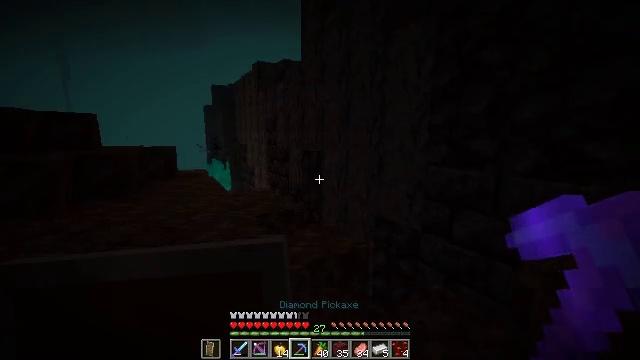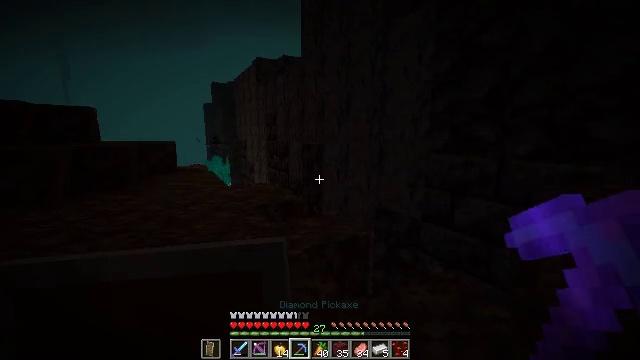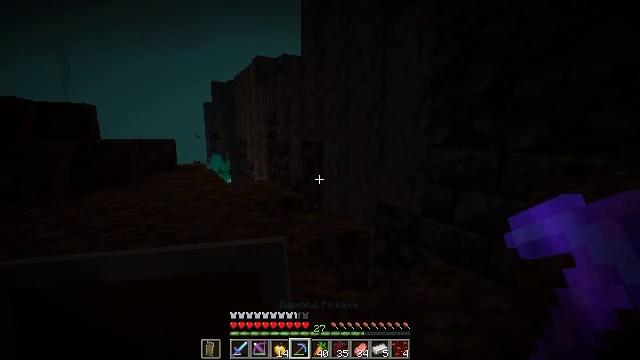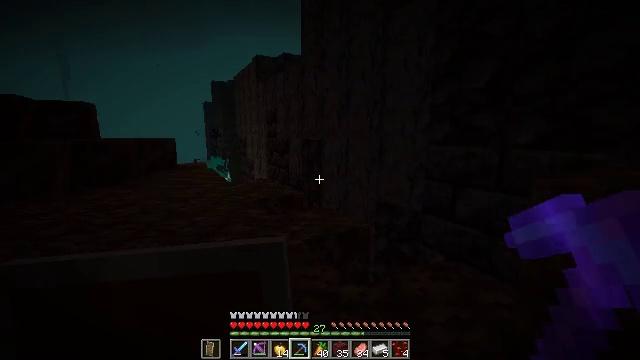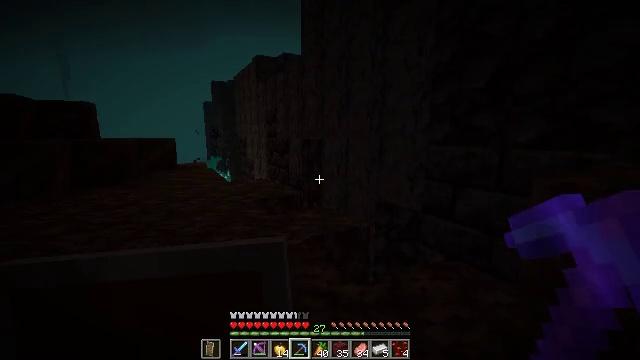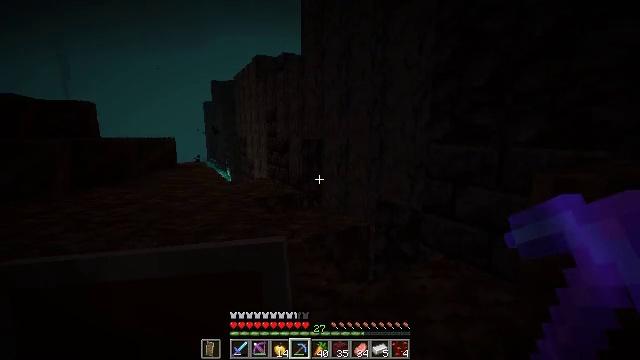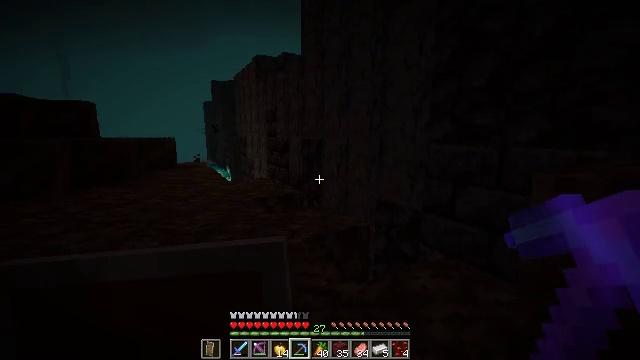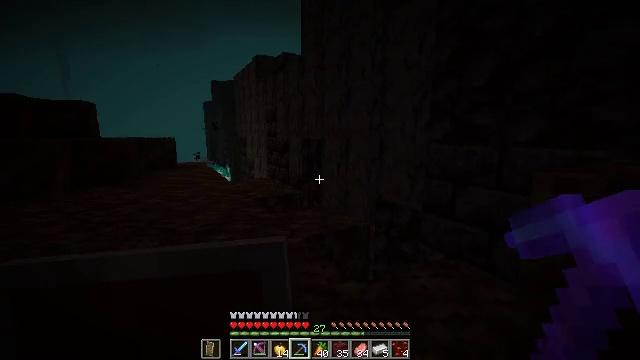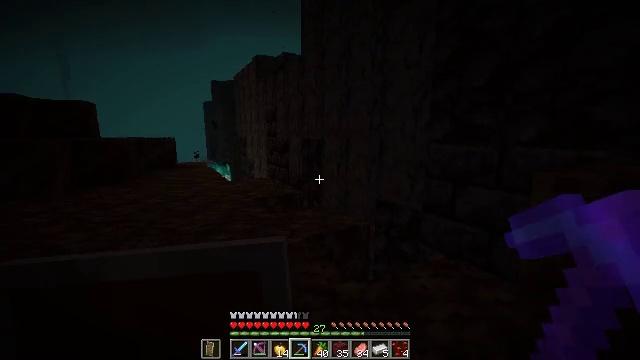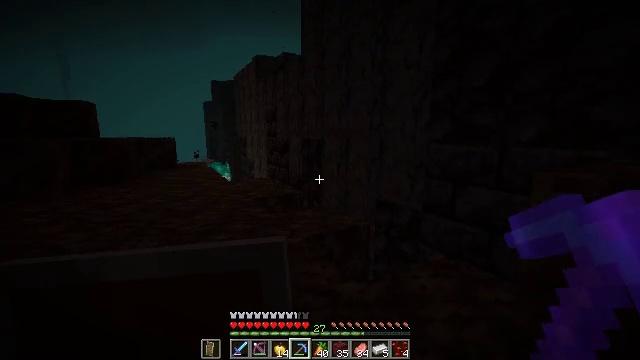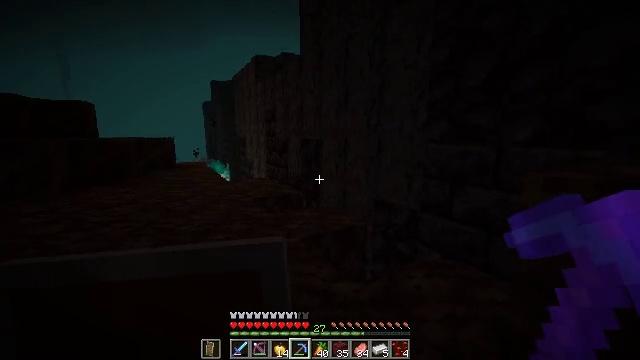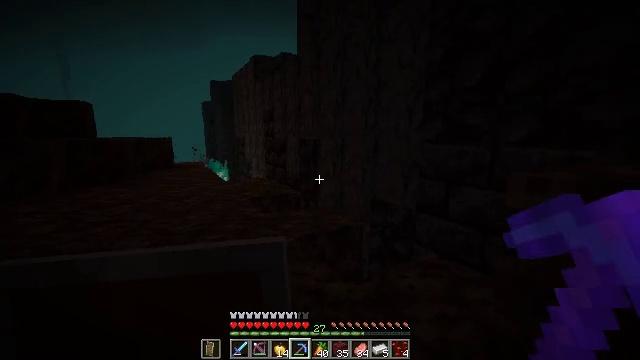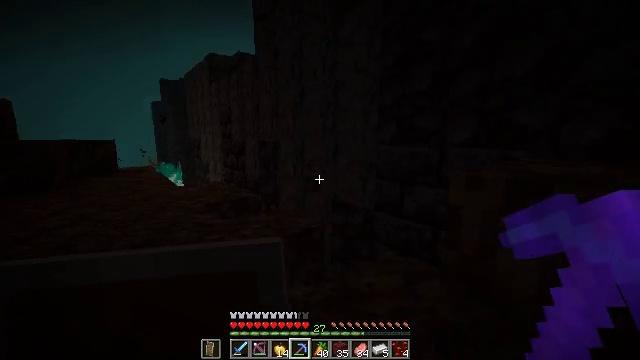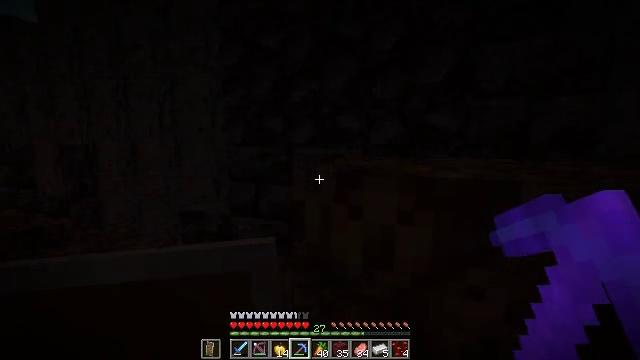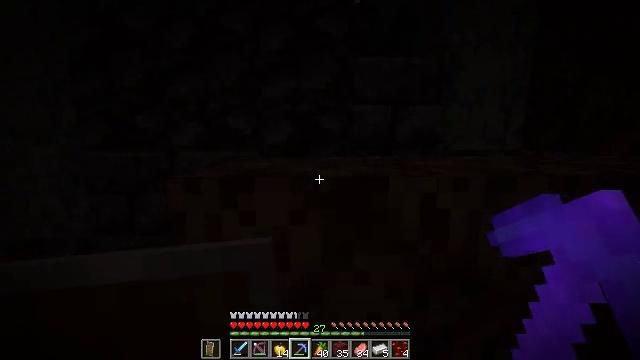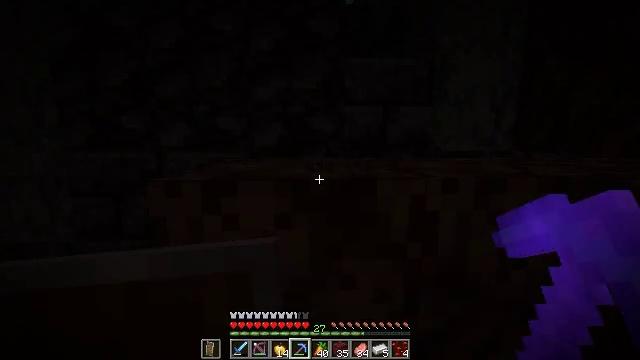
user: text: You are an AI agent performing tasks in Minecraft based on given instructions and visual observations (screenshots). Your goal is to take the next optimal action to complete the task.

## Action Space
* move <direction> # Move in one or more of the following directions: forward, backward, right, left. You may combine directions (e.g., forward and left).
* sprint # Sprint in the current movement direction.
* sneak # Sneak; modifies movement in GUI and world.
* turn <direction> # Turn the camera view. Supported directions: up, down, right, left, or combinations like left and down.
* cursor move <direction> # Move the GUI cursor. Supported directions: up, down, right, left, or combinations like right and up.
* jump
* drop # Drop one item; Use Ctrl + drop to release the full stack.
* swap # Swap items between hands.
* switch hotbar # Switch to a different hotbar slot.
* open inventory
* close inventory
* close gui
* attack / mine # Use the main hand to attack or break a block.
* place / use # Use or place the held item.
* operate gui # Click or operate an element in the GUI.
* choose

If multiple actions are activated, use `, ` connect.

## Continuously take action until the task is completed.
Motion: motion action
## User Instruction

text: Obtain basalt from the terrain.
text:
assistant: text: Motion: sneak
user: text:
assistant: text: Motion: sneak
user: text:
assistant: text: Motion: sneak
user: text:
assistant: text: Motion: sneak
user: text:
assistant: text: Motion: sneak
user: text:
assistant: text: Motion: sneak
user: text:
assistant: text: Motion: sneak
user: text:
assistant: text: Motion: sneak
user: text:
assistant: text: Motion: move right, sneak
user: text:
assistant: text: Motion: move right, sneak
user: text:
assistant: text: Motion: move right, sneak
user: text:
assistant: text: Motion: move forward and move right, sneak, turn right
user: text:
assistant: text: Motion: move forward and move right, sneak, turn right
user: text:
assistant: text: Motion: move forward and move right, sneak, turn right
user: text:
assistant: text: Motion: move forward and move right, sneak, turn right
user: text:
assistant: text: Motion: move forward and move right, sneak
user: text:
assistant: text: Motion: move forward and move right, sneak
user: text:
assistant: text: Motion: move forward and move right, sneak, turn left
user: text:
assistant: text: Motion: move forward and move right, sneak, turn left
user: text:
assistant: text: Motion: move forward and move right, sneak, turn left
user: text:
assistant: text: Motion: move forward and move right, sneak, turn left
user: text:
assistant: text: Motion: move forward and move right, sneak
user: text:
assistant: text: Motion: move forward and move right, sneak
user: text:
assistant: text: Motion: move forward and move right, sneak
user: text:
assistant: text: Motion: move forward and move right, sneak
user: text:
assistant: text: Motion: move forward and move right, sneak
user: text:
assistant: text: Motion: move forward and move right, sneak
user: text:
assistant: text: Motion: move forward and move right, sneak
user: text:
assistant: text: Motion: move forward and move right, sneak
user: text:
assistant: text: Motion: move forward and move right, sneak